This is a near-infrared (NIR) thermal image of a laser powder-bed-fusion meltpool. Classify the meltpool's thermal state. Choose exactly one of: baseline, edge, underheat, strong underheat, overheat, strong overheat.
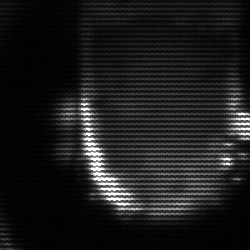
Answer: baseline